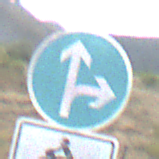
Verkehrszeichen: VorgeschriebeneFahrtrichtungGeradeausOderRechts
Zusatzzeichen unten: EinspurigeFahrzeugeFrei3
Umgebung: Outdoor, Nature
Tageszeit: Midday
Wetter: PartlyCloudy
Licht: Natural
Jahreszeit: NotSpecified
Kontrast: LowContrast